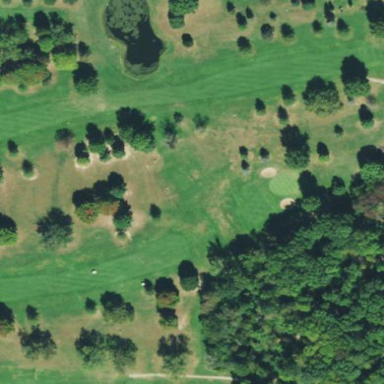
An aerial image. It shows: Golf fairway in the image.